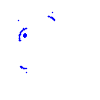
Particle: kaon